Question: I've been teaching myself C++ in VS2012 and have come across something that truly has gotten me scratching my head. When creating an object and adding a reference to it in another, the object seems to get corrupted or something. It's null (every combination of null pointer check I could make confirms this), but its contents are funky and trying to access one of its members results in "0xC0000005: Access violation reading location 0xCCCCCCE8".

The gist of my program is that I have a 2D vector of Tile objects, each of which may have a reference to a Site. When I'm in a tile's draw() function that has a Site, it will attempt to draw that site in the colour that its civilisation belongs to.
World generation:
'''
std::vector<std::vector<Tile>> world;
// ... vector is sized ...
// Populate world with tiles
for (int h=0; h<height; h++) {
for (int w=0; w<width; w++) {
Tile t(PLAINS);
world[h][w] = t;
}
}
'''
When a civilisation is created, a simple capital site is created for them and a reference to it put in the tile at the specified x,y:
'''
void Game::createCivilisation(std::string name, sf::Color colour, int x, int y) {
// Create the civ
Civilisation civ(name, colour);
// Create their capital and link it up
Site capital("Capital", year, &civ); // when I comment these five lines out
civ.capital = &capital; // the program doesn't crash, so I know
civ.sites.push_back(capital); // that the dodgy site originates here.
// Add capital to tile
world[y][x].site = &capital;
capital.location = &world[y][x];
}
'''
By the time the Tile's draw() function is called however, it dies upon trying to access the site's members. This is with just the one civilisation.
'''
if (site != nullptr) { // have also tried (site) (site!=0) (site!=NULL)
sf::CircleShape s(tileWidth*0.5);
s.setFillColor(site->civilisation->colour); // womp womp
'''
The image above is the debug info supplied. As you can see, it's all rubbish. "Capital" has become some billion-long string of garbage, everything is wrong, all the references to other objects are gone too. When I comment out the capital site linking
I think I've supplied all the relevant snippets of code (in the interest of brevity / for her pleasure). I've been working on this one for a few hours and it has me stumped. All indices should be correct, the site generated in createCivilisation() is definitely the only site in existence, etc...
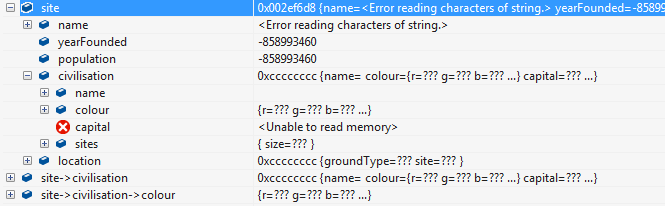
Answer: This is wrong
'''
Site capital("Capital", year, &civ); // when I comment these three lines out
civ.capital = &capital; // the program doesn't crash, so I know
civ.sites.push_back(capital); // that the dodgy site originates here.
// Add capital to tile
world[y][x].site = &capital;
'''
You are storing a pointer '&capital' to a (and doing it twice it seems). When your 'createCivilisation' method exits that local object is destroyed and so you end up with pointers to garbage.
The simple answer is for you to copy the object itself instead of trying to store a pointer. If the objects are large and therefore copying them is an issue, you should look to and .